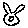
Label: cat